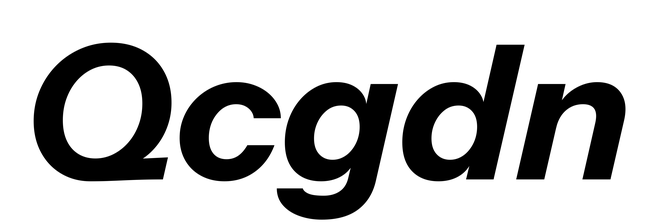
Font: InstrumentSans-Italic_Bold_Italic